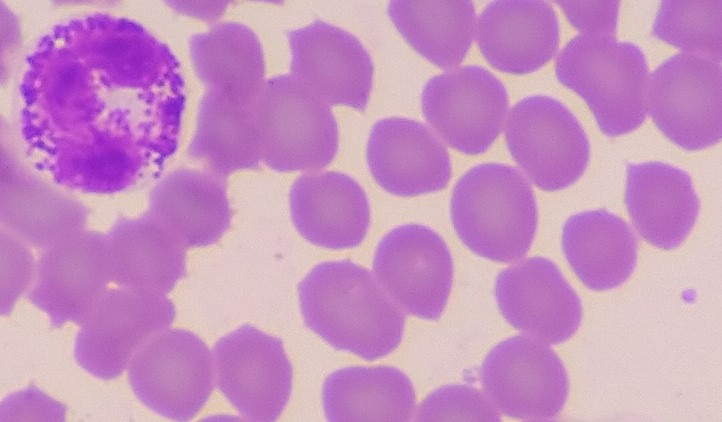
White blood cell type: Basophil